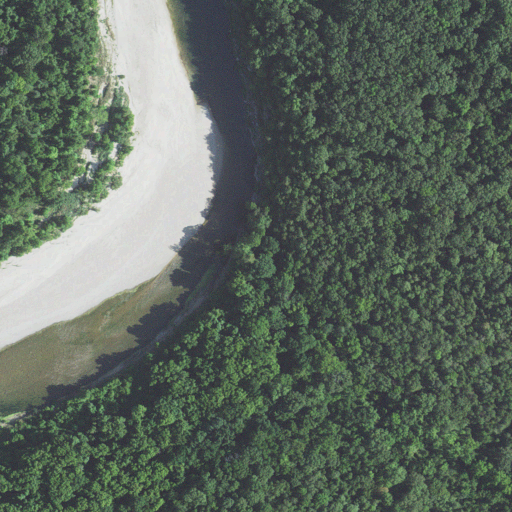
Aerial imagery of valley in Arkansas named Cold Spring Hollow containing deciduous forest, open water, barren land, pasture, and mixed forest